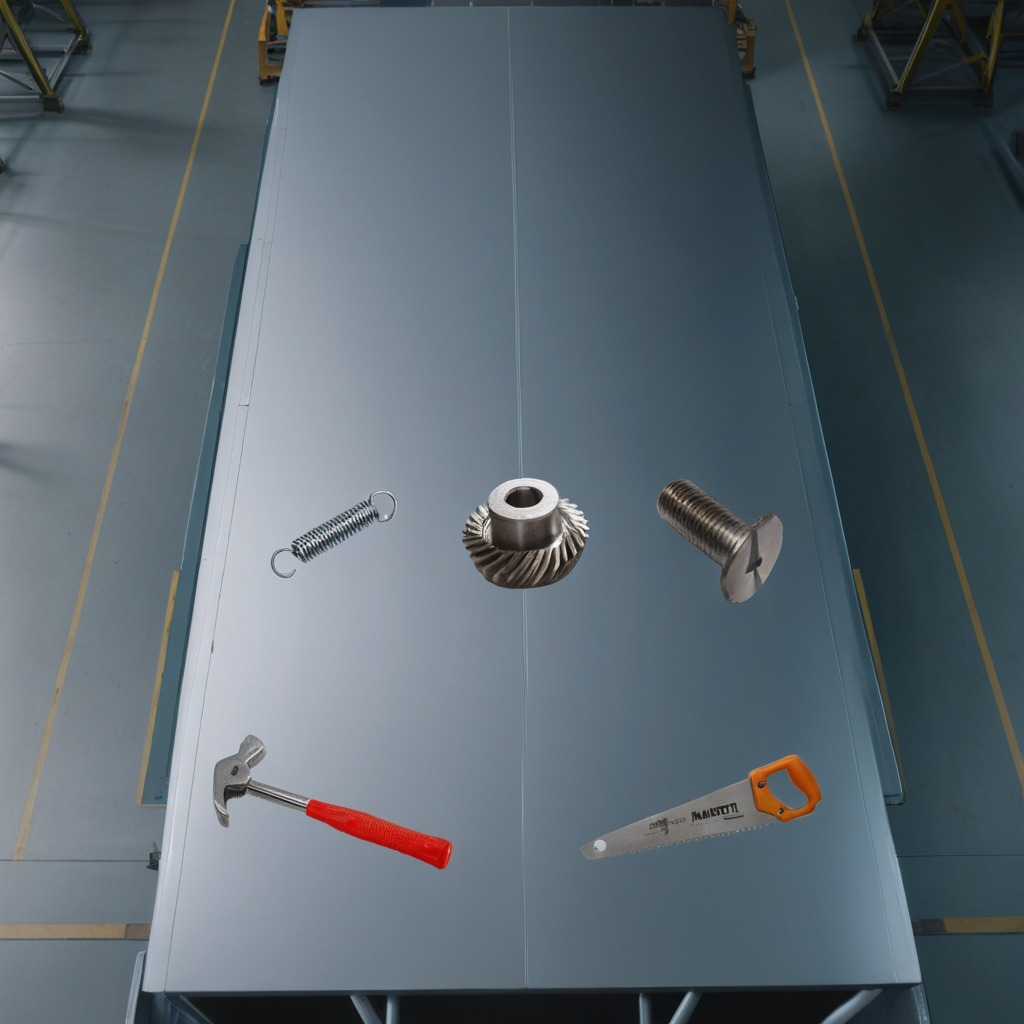
A steel gear with teeth, a hammer, a metal machine screw, a coiled metal spring, and a handheld metal saw are lying on the toolbox surface.